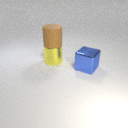
large yellow metal cylinder below large brown rubber cylinder